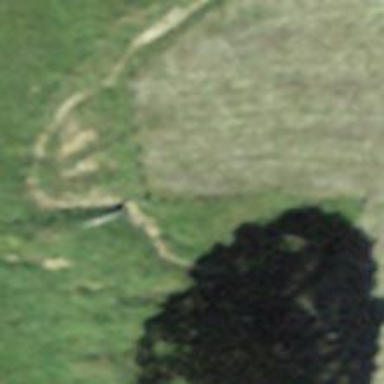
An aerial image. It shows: Gate.